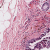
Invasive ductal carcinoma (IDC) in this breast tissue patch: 0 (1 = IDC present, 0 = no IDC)